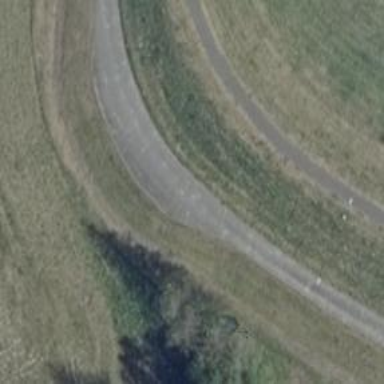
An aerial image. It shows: Passing place on the road.